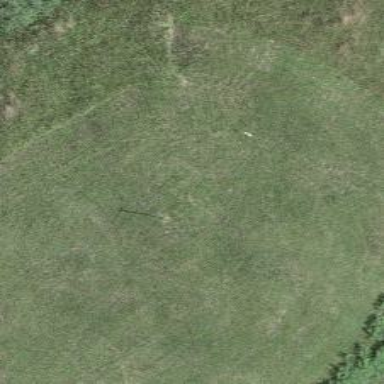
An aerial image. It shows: Path covered in grass.